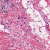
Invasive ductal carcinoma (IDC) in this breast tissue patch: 0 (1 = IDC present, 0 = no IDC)